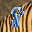
Label: 8